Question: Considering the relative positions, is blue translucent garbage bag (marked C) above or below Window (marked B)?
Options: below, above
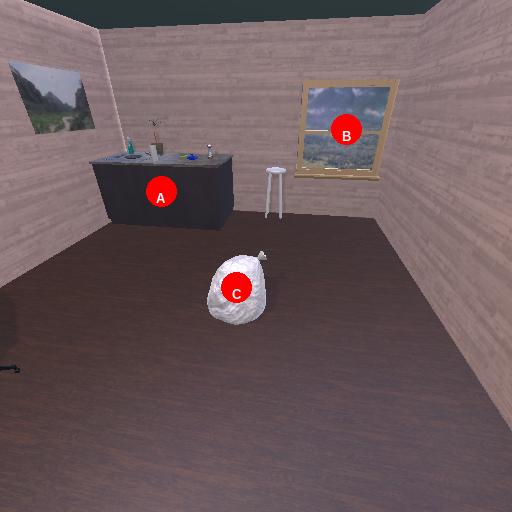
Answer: below